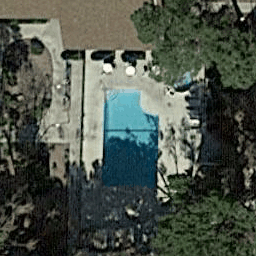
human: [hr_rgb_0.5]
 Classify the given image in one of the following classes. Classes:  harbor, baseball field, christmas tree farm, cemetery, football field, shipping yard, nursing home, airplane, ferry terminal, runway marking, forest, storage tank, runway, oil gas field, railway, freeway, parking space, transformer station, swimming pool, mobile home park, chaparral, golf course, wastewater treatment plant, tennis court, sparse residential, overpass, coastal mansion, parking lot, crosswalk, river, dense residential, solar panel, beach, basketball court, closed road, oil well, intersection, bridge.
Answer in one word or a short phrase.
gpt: swimming pool